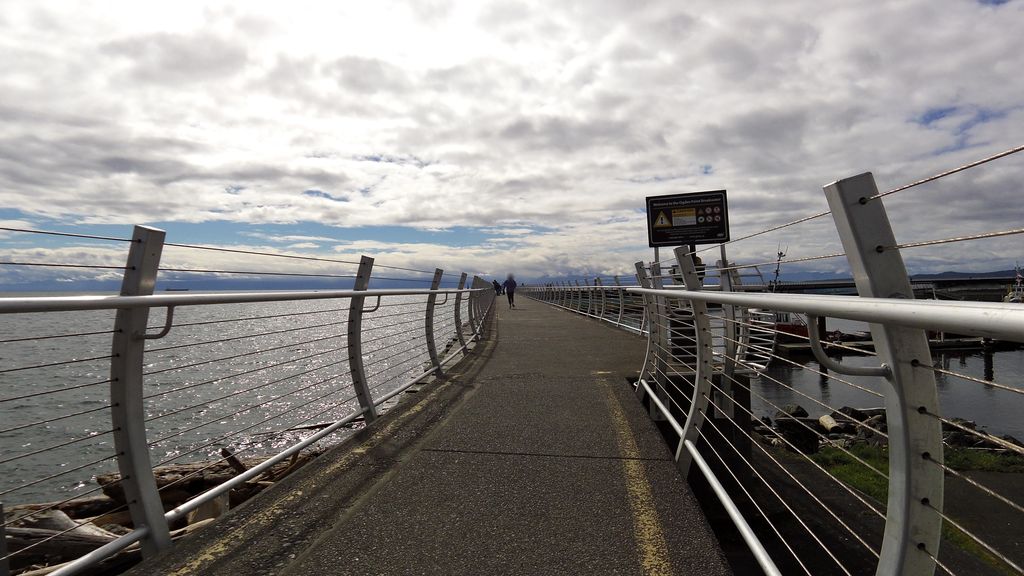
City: victoria